Brain MRI, t2w sequence, axial 2D slice.
Patient: age 53, sex F, weight 90 kg, height 1.9 m
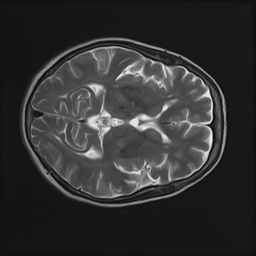